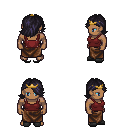
a pixel art fantasy rpg character, male body template, human, dark skin, maroon pirate shirt, robe skirt, raven swoop hairstyle, gold tiara, gray slippers, four views (front, back, left, right), 2x2 character sprite sheet, small pixel art, hard edges, no anti-aliasing